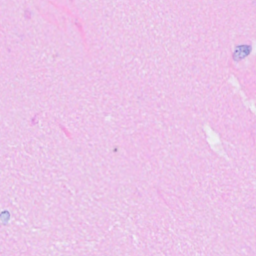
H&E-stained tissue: Breast